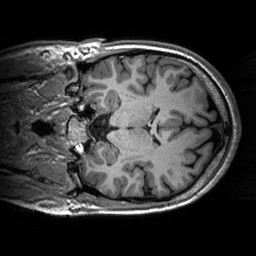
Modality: T1w
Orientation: coronal
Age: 24
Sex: male
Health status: healthy
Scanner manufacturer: siemens
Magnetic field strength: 3 T
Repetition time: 2.53 s
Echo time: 0.00288 s